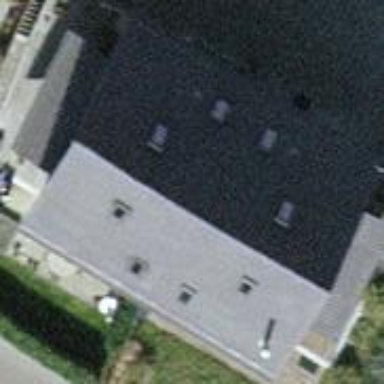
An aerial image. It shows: Semidetached house with gabled roof.